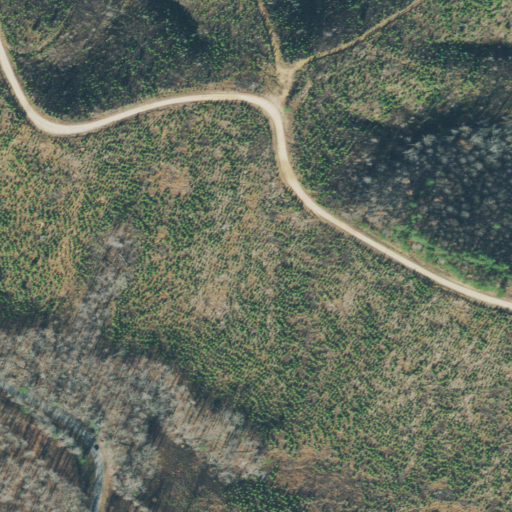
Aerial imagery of ridge(s) in Tennessee named Copeland Ridge containing shrub, deciduous forest, grassland, pasture, and open development